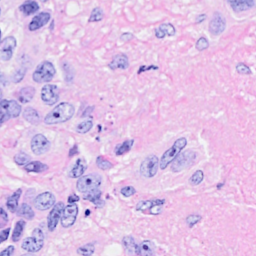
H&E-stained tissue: Breast